Question: In IB, on the .xib where the file's owner is a subclass of UITableViewController, the structure of a cell that I wish to load from the xib is:
(UITableViewCell)cell->(UIView)View->(UIButton)but1,but2,but3.
I am trying to have the buttons appear on the table without the frame/background of the cell.
I've made the cell's background and its View's background clearColor, but what I get now is a black background on the cell (with the rounded corners), like so:

Because of the striped nature of the tableview's background, if I choose that same background for the cell then the stripes won't align perfectly, so it is not acceptable. I just need the damn cell to be translucent, I don't know where the black is coming from.
Any ideas?
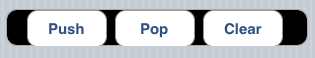
Answer: Got it. Thought I'd post it if anybody else is in the same plight:
'''
UIView *backView = [[UIView alloc] initWithFrame:CGRectZero];
backView.backgroundColor = [UIColor clearColor];
cell.backgroundView = backView;
[backView release];
'''
Now it looks like this: